Question: Here's my code now:
'''
$menu_icon = get_field('menu_icon');
if($menu_icon) {
$m_icon = '<img src="'.the_field('menu_icon').'">';
} else {
$m_icon = "";
};
$personal = array(
'theme_location' => 'personal',
'menu' => 'Personal Menu',
'before' => '$m_icon',
);
wp_nav_menu( $personal );
'''
And here's what it spits out:
'''
<ul id="menu-personal-menu" class="menu">
<li class="menu-item>
$m_icon <a href="#">Link</a>
<ul class="sub-menu">
<li>$m_icon <a href="#1">SubLink 1</a></li>
<li>$m_icon <a href="#2">SubLink 2</a></li>
<li>$m_icon <a href="#3">SubLink 3</a></li>
</ul>
</li>
</ul>
'''
I'd like to have it produce something like this:
'''
<ul id="menu-personal-menu" class="menu">
<li class="menu-item>
<a href="#">Link</a>
<ul class="sub-menu">
<li><img src="path/sublinkimg1"> <a href="#1">SubLink 1</a></li>
<li><img src="path/sublinkimg2"> <a href="#2">SubLink 2</a></li>
<li><img src="path/sublinkimg3"> <a href="#3">SubLink 3</a></li>
</ul>
</li>
</ul>
'''
Here's the general idea:

It's wrong for a few reasons. I know the advanced custom field: "menu_icon" probably isn't able to retrieve anything outside of a loop, and I'm not familiar enough with the wp_nav_menu() function to know whether or not it's possible to echo an image specific to the page it's displaying.
Does anyone know how I can achieve this?
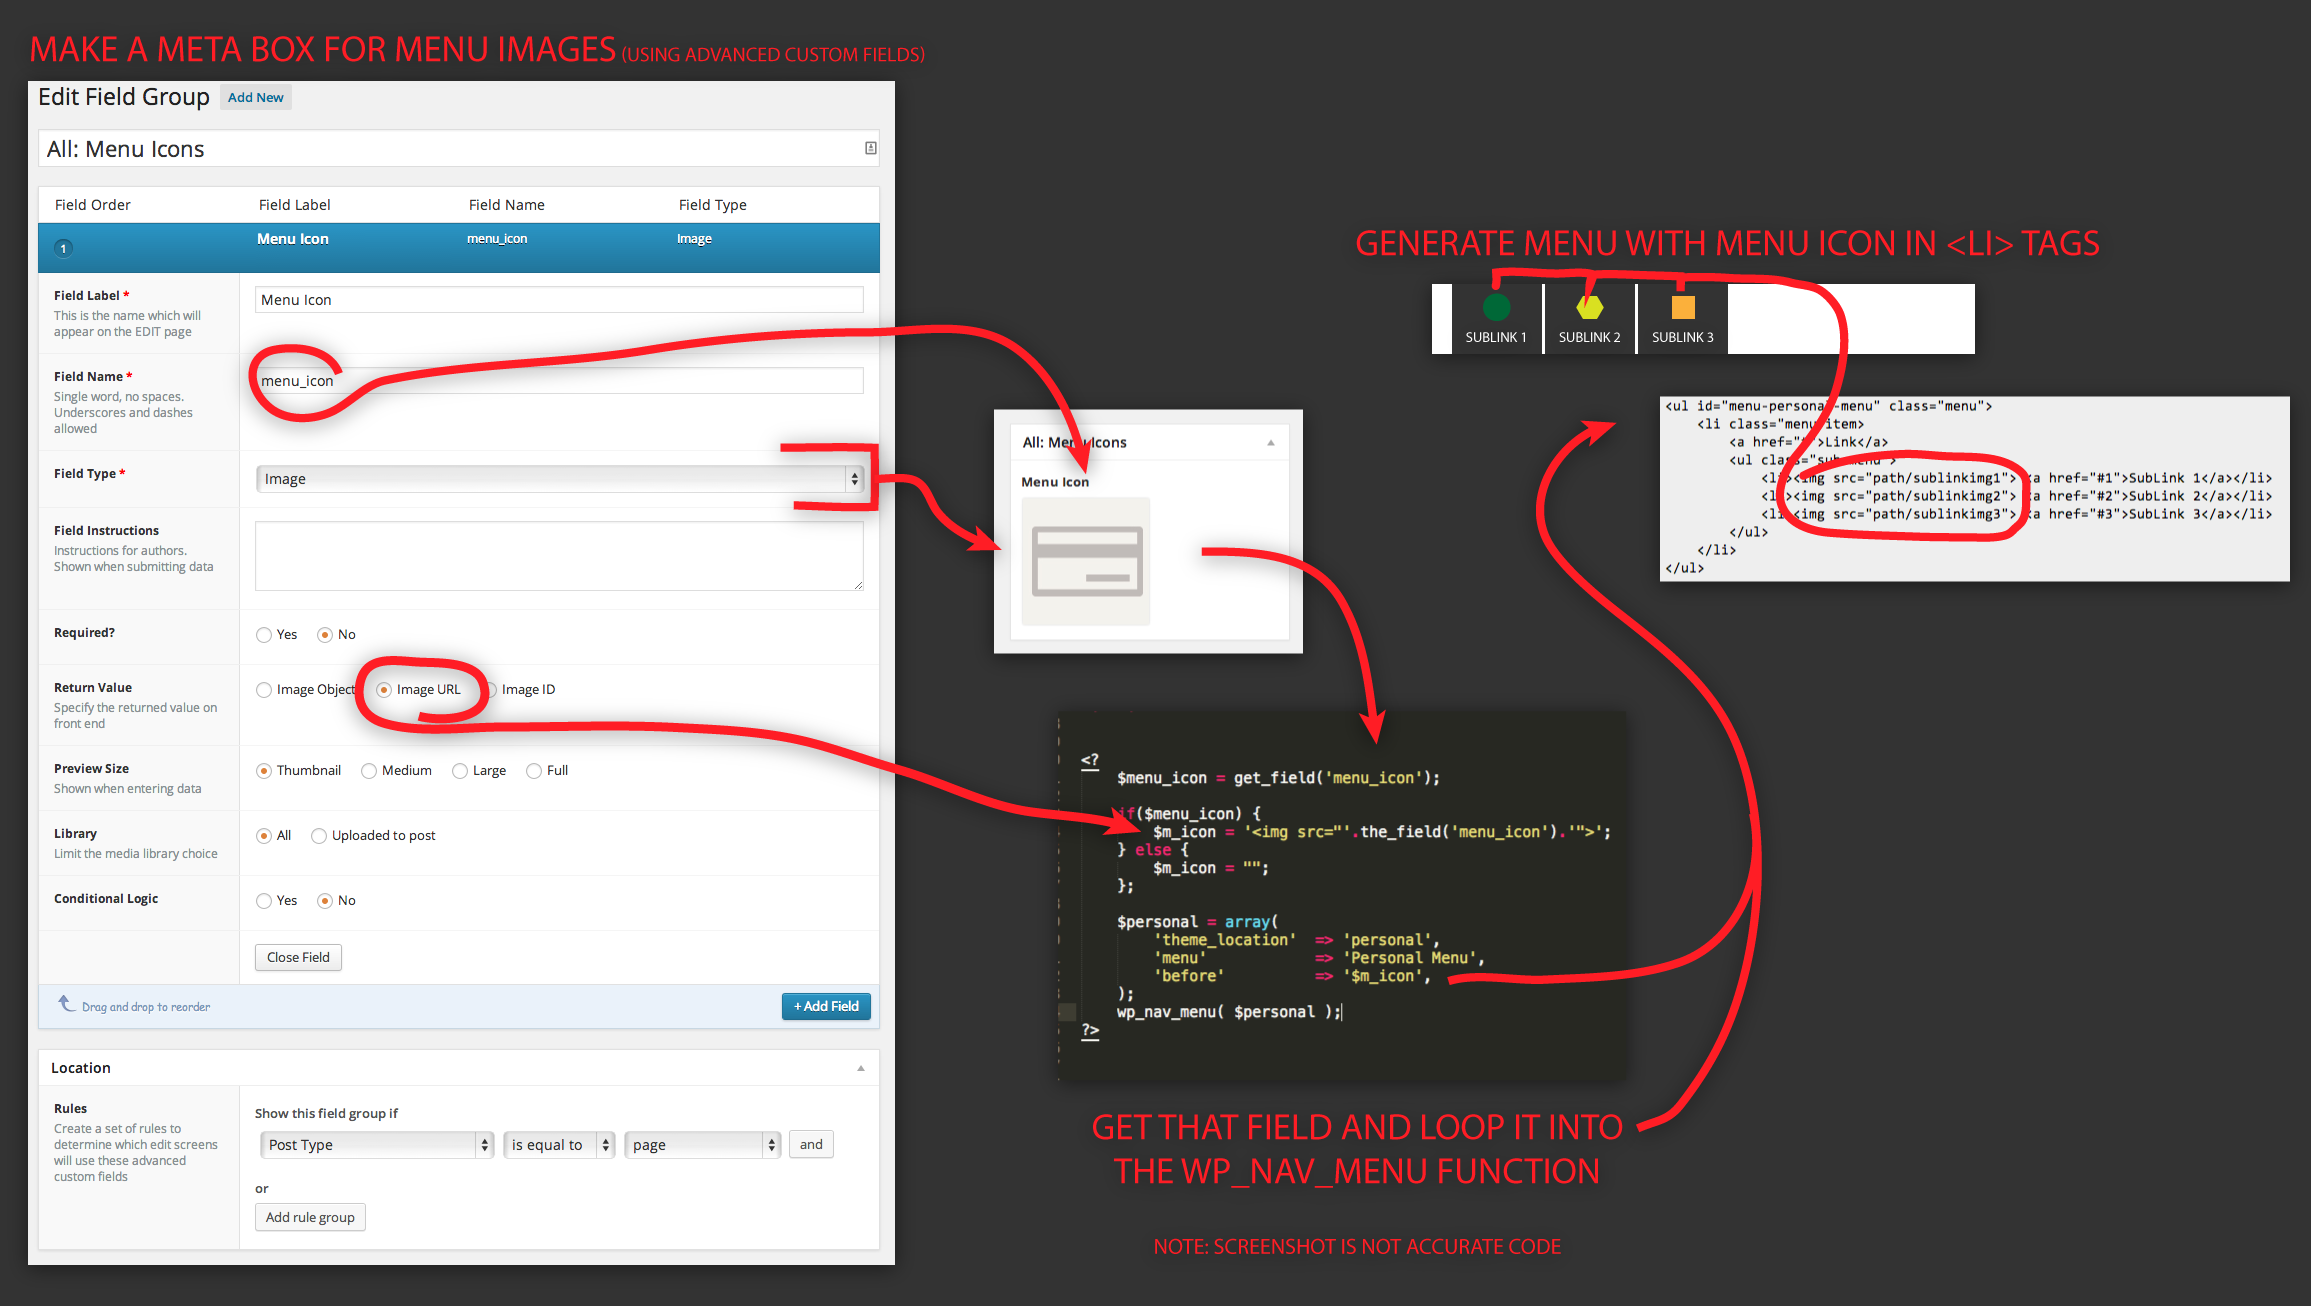
Answer: One thing I notice right away is that you have extra single quotes, and php is translating the content <URL>. You actually want the string contained in $m_icon, and NOT the string '$m_icon' which is not a variable.
'''
$personal = array(
'theme_location' => 'personal',
'menu' => 'Personal Menu',
'before' => $m_icon, //this line was wrong, single quotes means 'literally this$ $tring'
);
'''
Edit:
I took the liberty of writing a filter function for what you're trying to do. Cheers.
'''
function insert_icons($items, $menu, $args){
//check our menu name so we filter the right one
if($menu->name=='Personal Menu'){
//loop through the menu items
foreach($items as $key => $item){
//make sure object_id is set (this is the page or post id)
if(isset($item->object_id) && !empty($item->object_id)){
//grab the menu icon
$menu_icon = get_field('menu_icon',$item->object_id);
//make sure the previous line returned something
if(isset($menu_icon) && !empty($menu_icon)){
//create our image string
$m_icon = '<img src="'.$menu_icon.'">';
//insert it into the page title
$item->title = $m_icon.$item->title;
}
}
}
}
return $items;
}
add_filter('wp_get_nav_menu_items','insert_icons',NULL,3);
'''